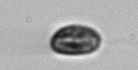
Label: Pseudochattonella_farcimen